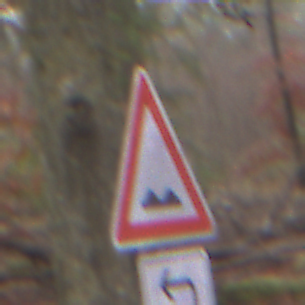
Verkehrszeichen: UnebeneFahrbahn
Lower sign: RichtungsangabeDurchPfeile2
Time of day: Midday
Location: Outdoor (Nature)
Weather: Overcast
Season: Autumn
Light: Natural